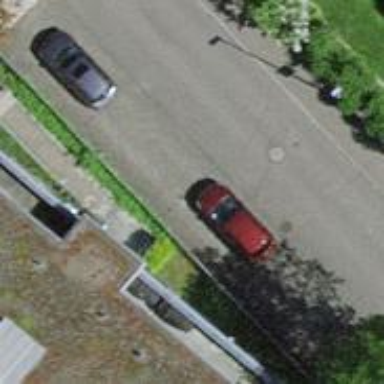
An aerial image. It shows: Street-side parking area with paved surface. The parking spaces are oriented parallel to the street.